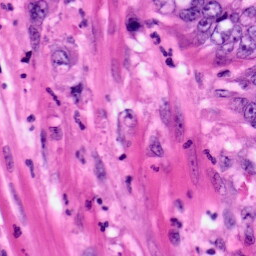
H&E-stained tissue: Pancreatic